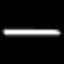
Label: pencil